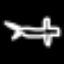
Label: airplane